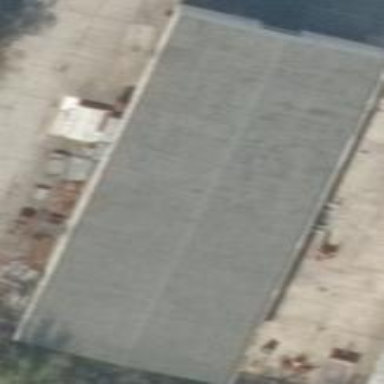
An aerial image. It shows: Industrial building.